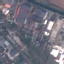
Label: Industrial